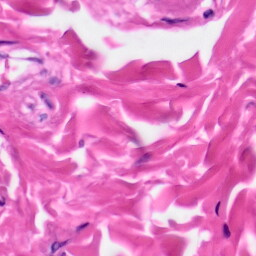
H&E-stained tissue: Skin